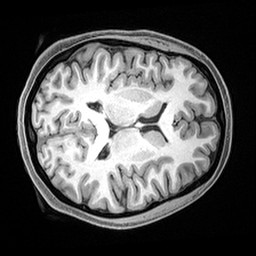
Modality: T1w
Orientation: axial
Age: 23
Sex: female
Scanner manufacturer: siemens
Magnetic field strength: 3 T
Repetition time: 2.4 s
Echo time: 0.00217 s